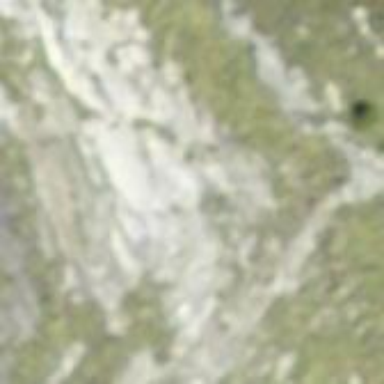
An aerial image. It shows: Landscape of bare rock.